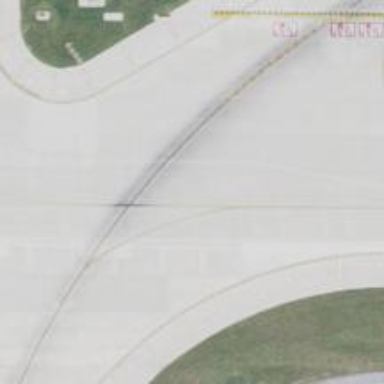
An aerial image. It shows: Image of taxiway at airport.